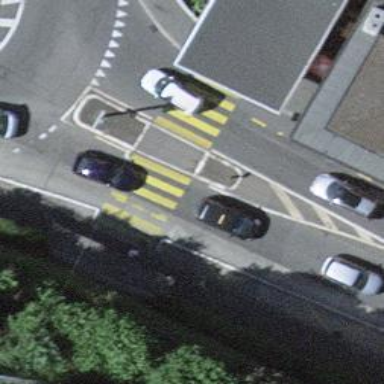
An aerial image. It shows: Uncontrolled zebra crossing with island. The crossing is marked with zebra stripes.